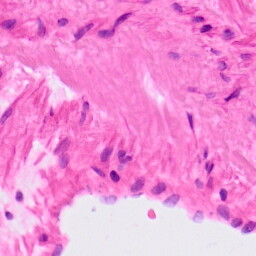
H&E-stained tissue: Lung